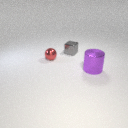
small gray metal cube to the left of large purple metal cylinder